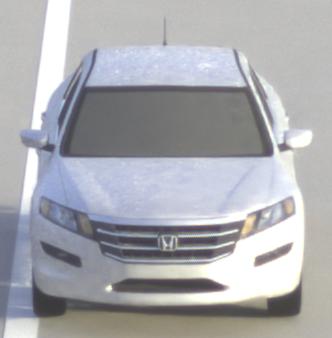
Make: Honda
Model: Crosstour
Detailed model: -
Model produced from: 2009
Model produced until: 2012
Doors: 4
Color: white
Road condition: dry road
Daytime: morning or afternoon
Contrast: medium contrast